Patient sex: M
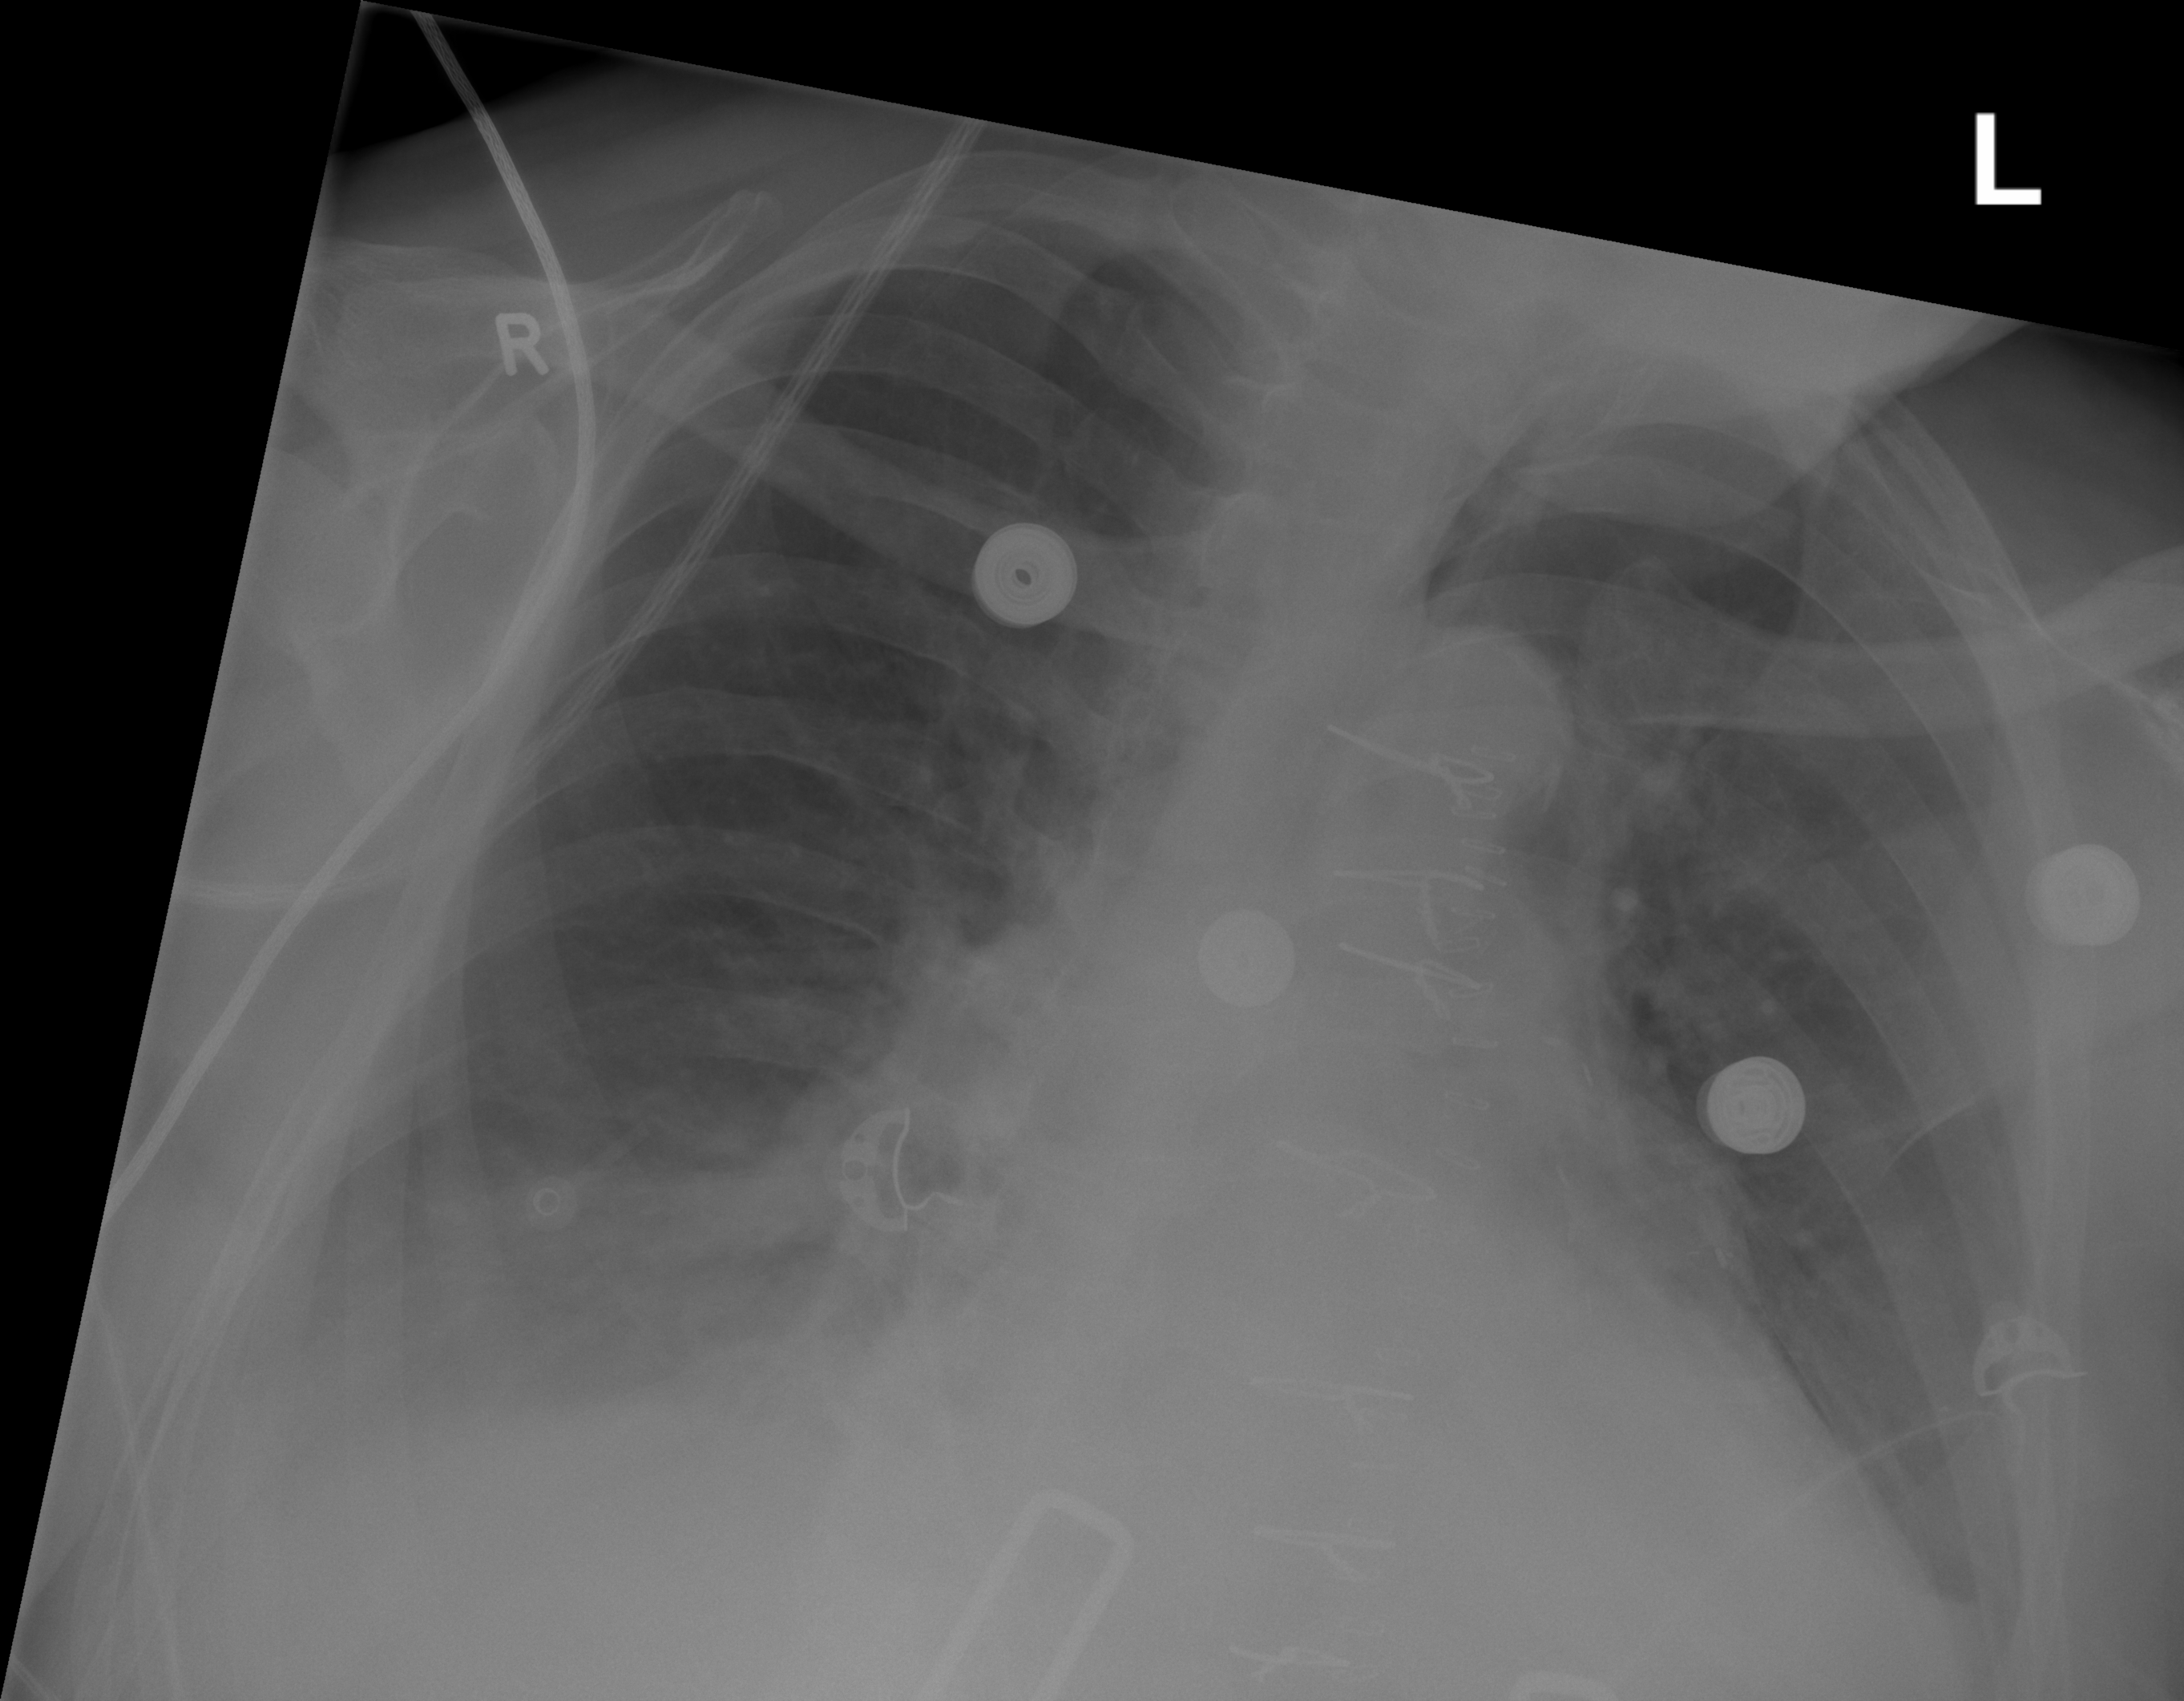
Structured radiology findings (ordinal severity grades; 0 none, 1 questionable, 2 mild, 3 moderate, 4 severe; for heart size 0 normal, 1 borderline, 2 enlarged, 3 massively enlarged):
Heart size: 2
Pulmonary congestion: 1
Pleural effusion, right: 3
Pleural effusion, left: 2
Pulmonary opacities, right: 0
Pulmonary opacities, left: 0
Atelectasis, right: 3
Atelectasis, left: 2